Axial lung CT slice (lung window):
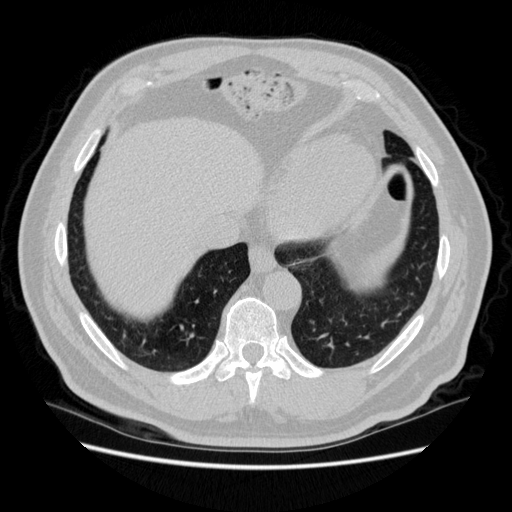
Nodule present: no